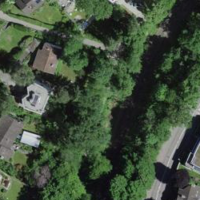
EUNIS habitat code: 53
Species observed at this site:
Arum maculatum